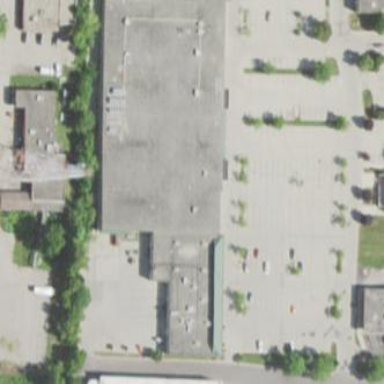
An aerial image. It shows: Retail building.